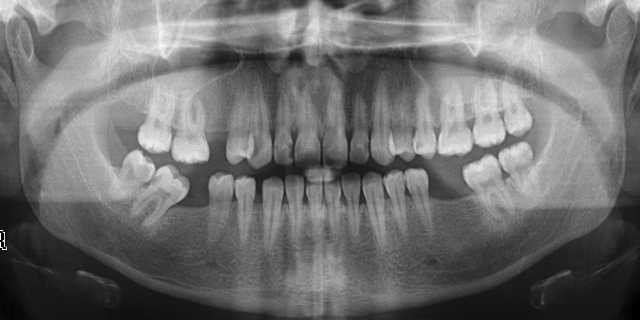
adult